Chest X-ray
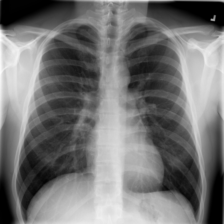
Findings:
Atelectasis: negative
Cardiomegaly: negative
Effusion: negative
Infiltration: positive
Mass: negative
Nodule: negative
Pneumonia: negative
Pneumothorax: negative
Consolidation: negative
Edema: negative
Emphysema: negative
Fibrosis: negative
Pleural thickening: negative
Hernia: negative